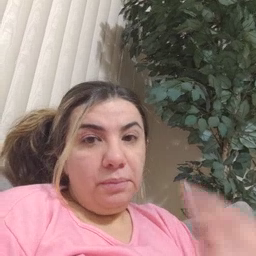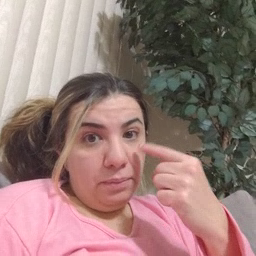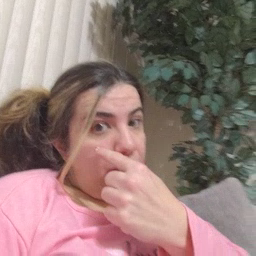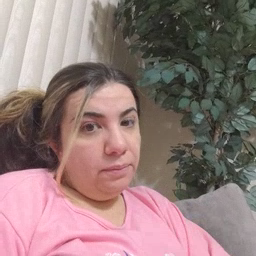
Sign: eye